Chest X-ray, PA view. Patient: 26 years old, sex F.
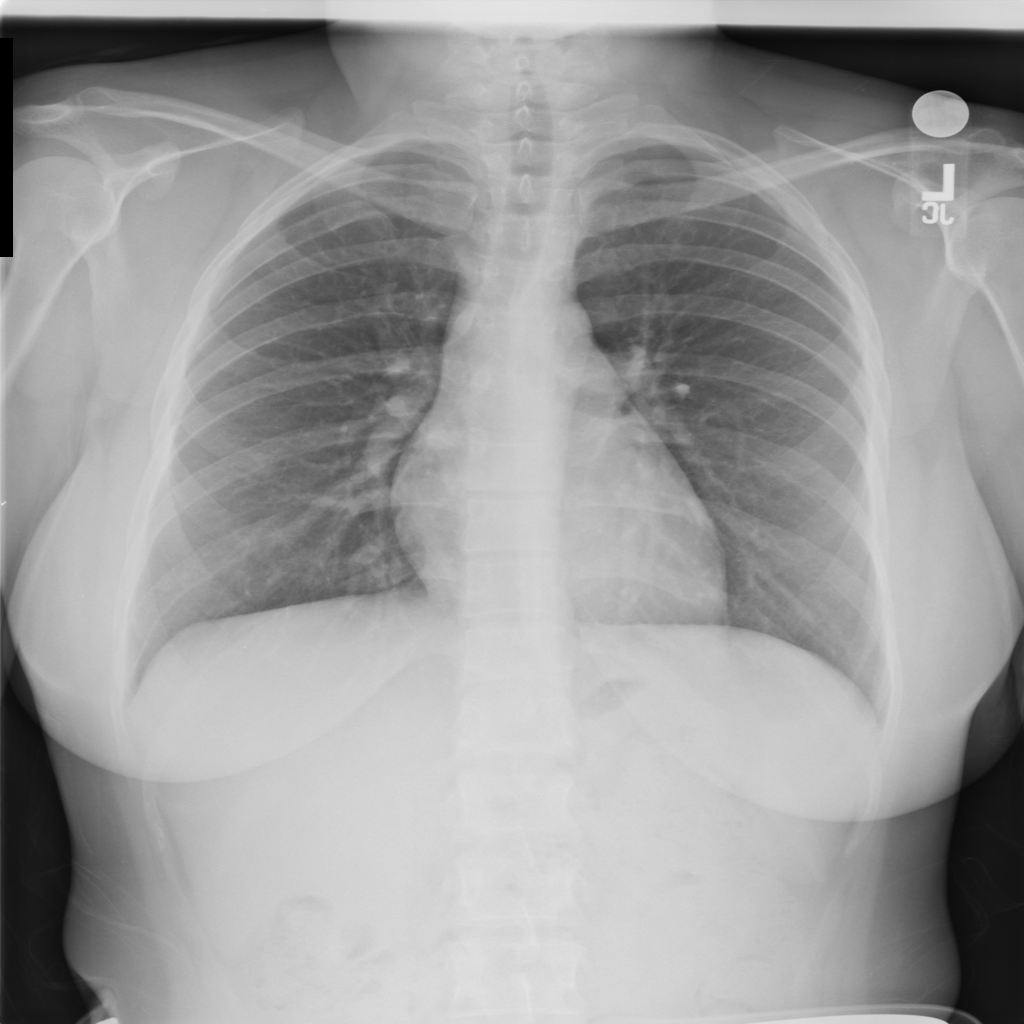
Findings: No Finding